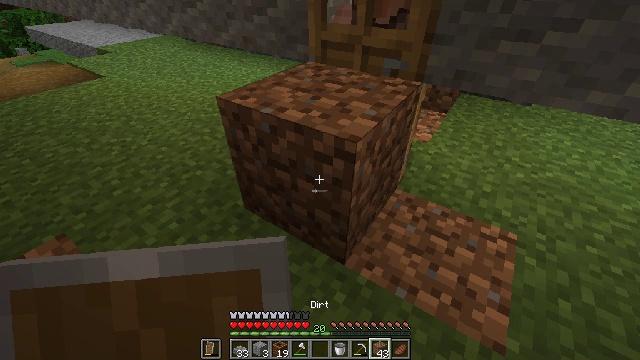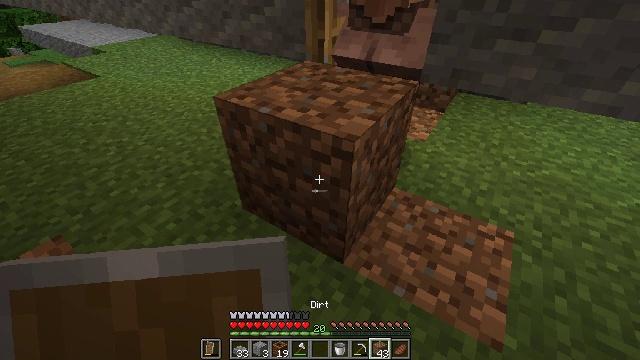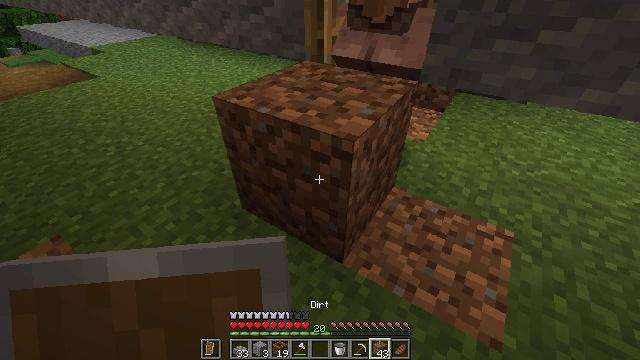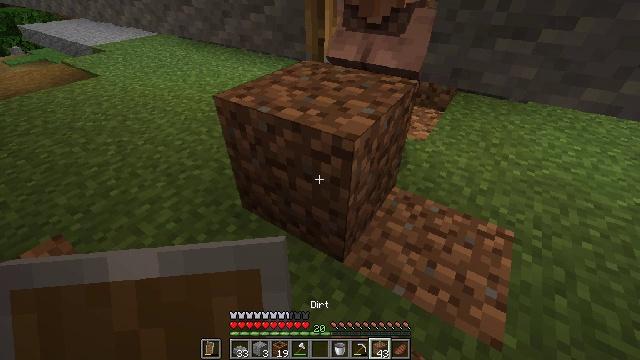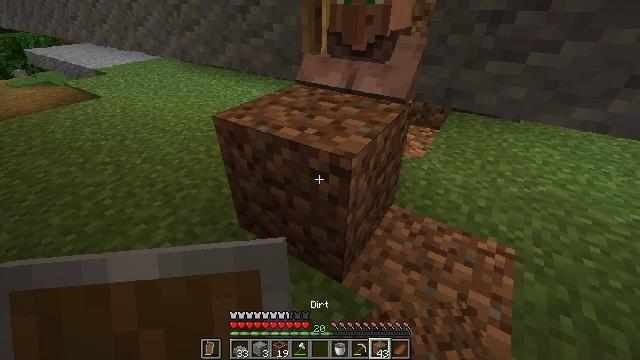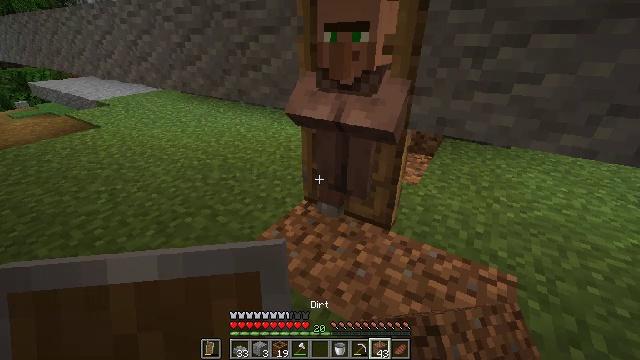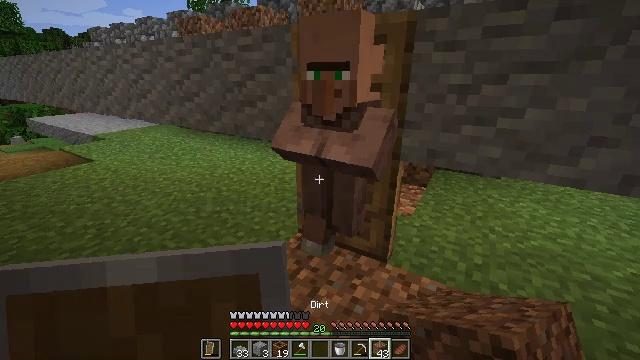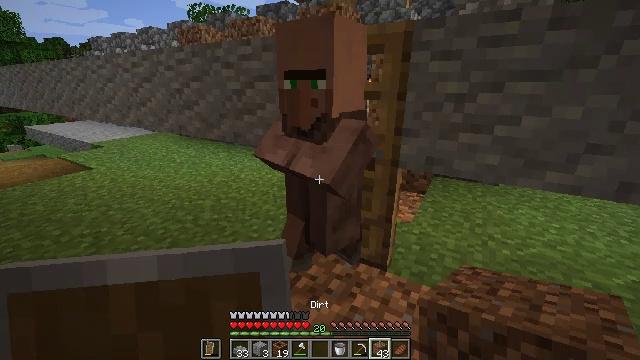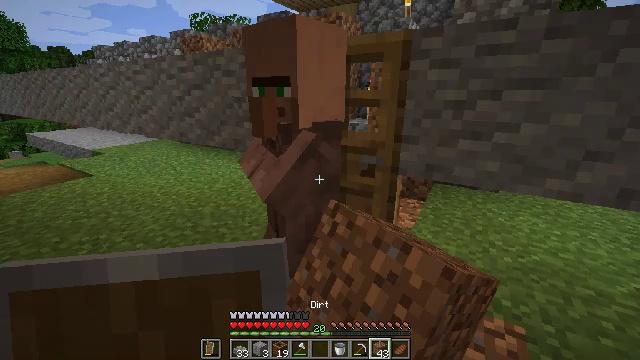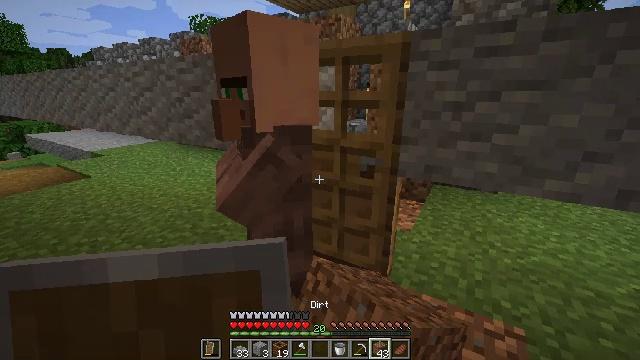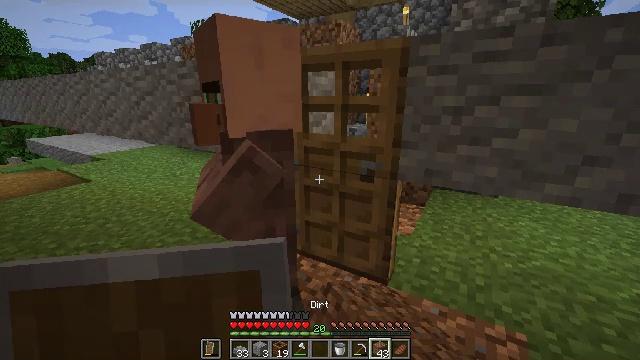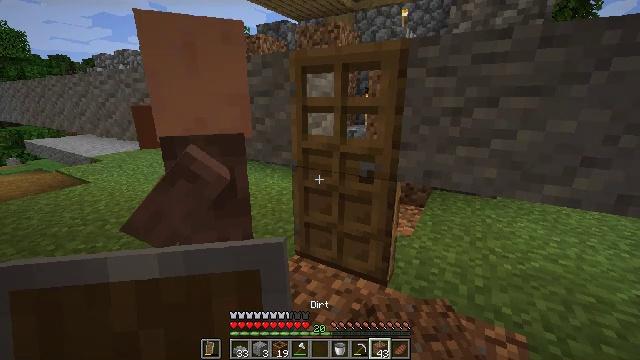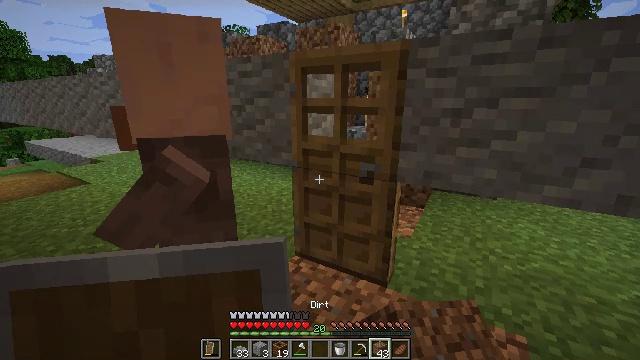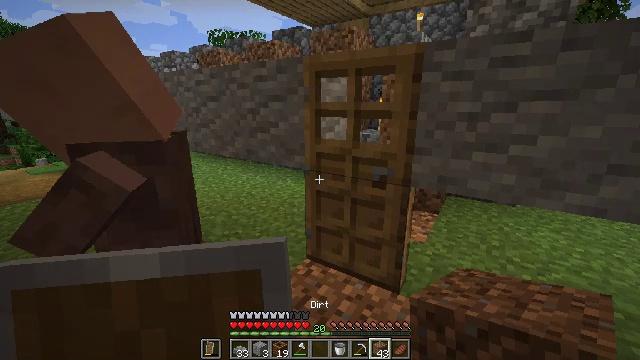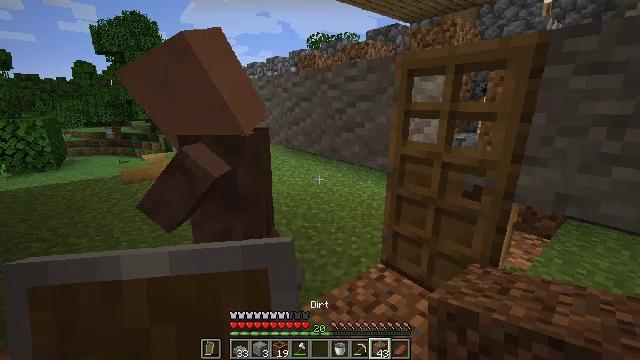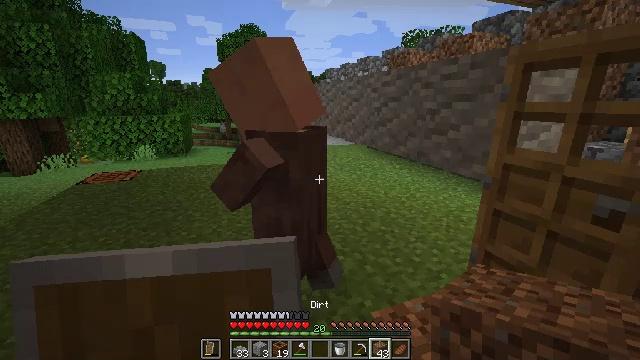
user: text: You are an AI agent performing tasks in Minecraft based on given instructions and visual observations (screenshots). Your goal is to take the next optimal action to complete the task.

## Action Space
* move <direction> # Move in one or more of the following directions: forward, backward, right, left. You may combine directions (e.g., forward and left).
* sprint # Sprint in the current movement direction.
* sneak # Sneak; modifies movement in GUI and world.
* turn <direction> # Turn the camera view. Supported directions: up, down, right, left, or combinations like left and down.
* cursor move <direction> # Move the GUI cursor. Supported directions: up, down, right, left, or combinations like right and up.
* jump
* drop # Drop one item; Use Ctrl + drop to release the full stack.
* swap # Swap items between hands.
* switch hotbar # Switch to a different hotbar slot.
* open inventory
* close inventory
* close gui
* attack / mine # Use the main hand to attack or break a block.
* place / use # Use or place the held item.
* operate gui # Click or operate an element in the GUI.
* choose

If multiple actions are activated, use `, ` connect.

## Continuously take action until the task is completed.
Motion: motion action
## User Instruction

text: Left click on the bell to mine it.
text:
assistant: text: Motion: use / place
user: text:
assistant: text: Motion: use / place
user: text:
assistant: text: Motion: no_op
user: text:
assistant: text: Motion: turn up
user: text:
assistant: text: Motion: turn up
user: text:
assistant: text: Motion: turn right and up
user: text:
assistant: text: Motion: turn up, use / place
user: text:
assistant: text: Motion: turn up, use / place
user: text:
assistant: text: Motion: use / place
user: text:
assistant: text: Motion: no_op
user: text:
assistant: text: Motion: no_op
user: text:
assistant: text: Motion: no_op
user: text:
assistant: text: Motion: turn left
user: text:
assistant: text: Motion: turn left
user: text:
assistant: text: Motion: turn left
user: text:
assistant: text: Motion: turn left
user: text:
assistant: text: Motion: turn left, attack / mine
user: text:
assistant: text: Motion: turn left, attack / mine
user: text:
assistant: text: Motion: turn left
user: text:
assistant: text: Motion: no_op
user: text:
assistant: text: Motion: no_op
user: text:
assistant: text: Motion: no_op
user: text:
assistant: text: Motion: no_op
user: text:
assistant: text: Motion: no_op
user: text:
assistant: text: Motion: no_op
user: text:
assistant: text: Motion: no_op
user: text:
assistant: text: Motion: no_op
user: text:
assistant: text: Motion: no_op
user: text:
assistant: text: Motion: no_op
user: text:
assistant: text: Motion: no_op